Field crop: tomato
Growth stage: 1
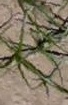
Species: cyperus